Question: I have two tables:
Customers info, like id,customerName,address etc.. and RecipientOfGoods - customerId, address.
The addresses from both tables differ, the address in customer table is by registration and the address in second table is delivery address. I need to add in the first table the recipient of goods address in order to compare the two type of addresses.
'''
use dwh01
SELECT distinct
cus.[BranchId]
,cus.[CustomerId]
,cus.[CustomerName]
,cus.[Street] as StreetByReg
,del.Street as StreetForDelivery
,cus.[Postalcode] as PKByReg
,del.Postalcode as PKForDelivery
,cus.[City] as CityByReg
,del.City as CityForDelivery
,cus.[PhoneNumber]
,cus.[EMail]
,cus.[IsActive]
,cus.[LastChangeDate]
FROM [dwh01].[live].[DimCustomer] cus
join live.DimRecipientOfGoods del on del.RecipientOfGoodsid = cus.Customerid
where cus.BranchId in('1080','1081') and ltrim(cus.CustomerId) = '99060'
'''
Thats my query, and i do get the needed result, but i also get on second row the same info but in the columns for address from the second table i get the address from first table. The question is how to remove that useless second row appearing and why it happens like this?

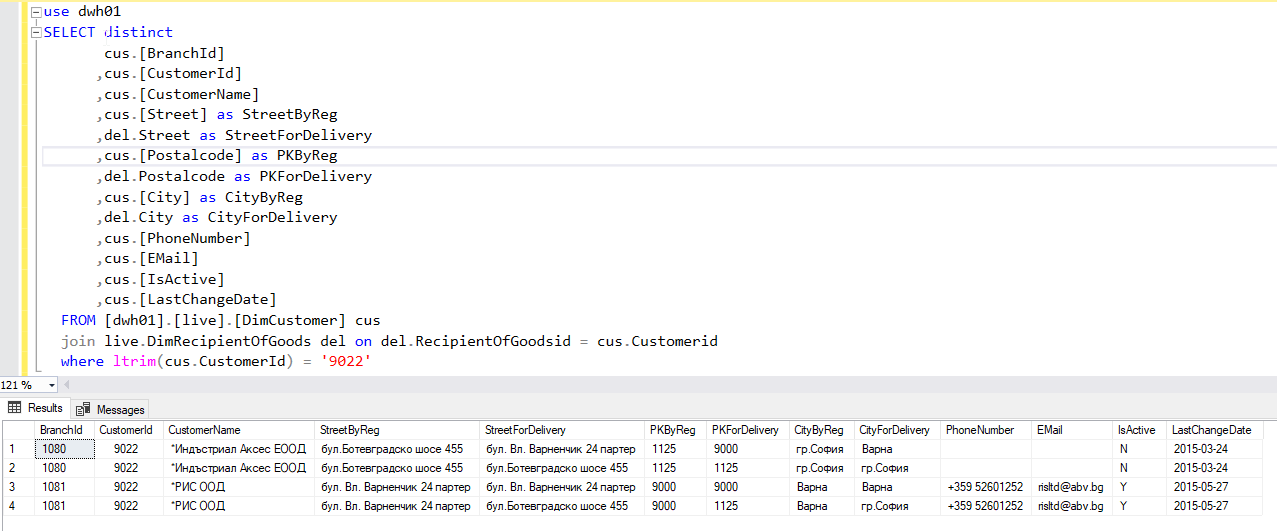
Answer: JOIN excluding equal rows to get only customers with new addresses.
'''
SELECT distinct
cus.[BranchId]
,cus.[CustomerId]
,cus.[CustomerName]
,cus.[Street] as StreetByReg
,del.Street as StreetForDelivery
,cus.[Postalcode] as PKByReg
,del.Postalcode as PKForDelivery
,cus.[City] as CityByReg
,del.City as CityForDelivery
,cus.[PhoneNumber]
,cus.[EMail]
,cus.[IsActive]
,cus.[LastChangeDate]
FROM [dwh01].[live].[DimCustomer] cus
JOIN live.DimRecipientOfGoods del ON del.RecipientOfGoodsid = cus.Customerid
AND (cus.[Street] <> del.[Street] OR cus.[Postalcode] <> del.[Postalcode] OR cus.[City] <> del.[City])
WHERE cus.BranchId in('1080','1081') and ltrim(cus.CustomerId) = '99060'
'''